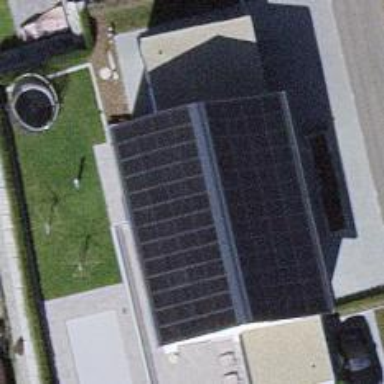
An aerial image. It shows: Solar photovoltaic panel generator.